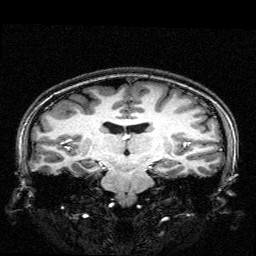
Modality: T1w
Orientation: sagittal
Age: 20
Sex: female